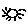
Label: sun